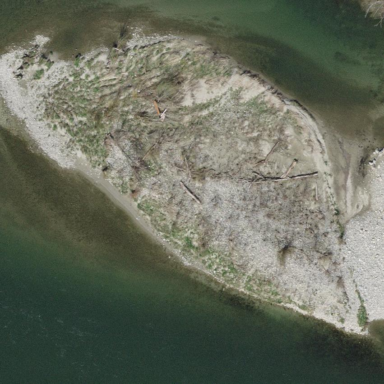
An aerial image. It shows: Islet covered with scrub vegetation.